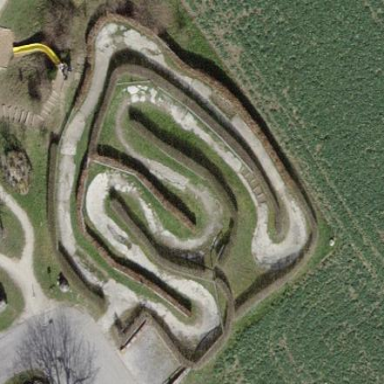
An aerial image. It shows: BMX track located on leisure land.